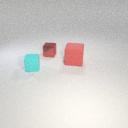
small red metal cube to the right of small cyan rubber cube